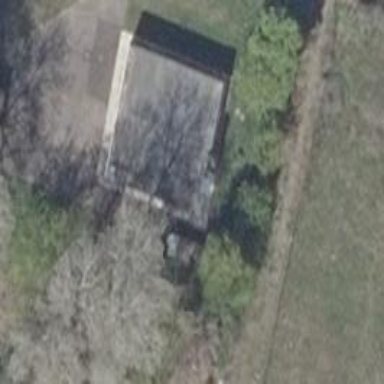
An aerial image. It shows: Service building.